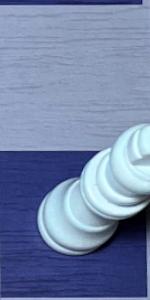
Label: King_White